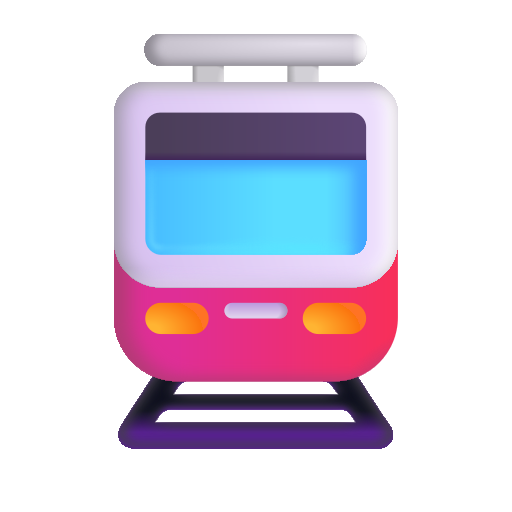
tram color